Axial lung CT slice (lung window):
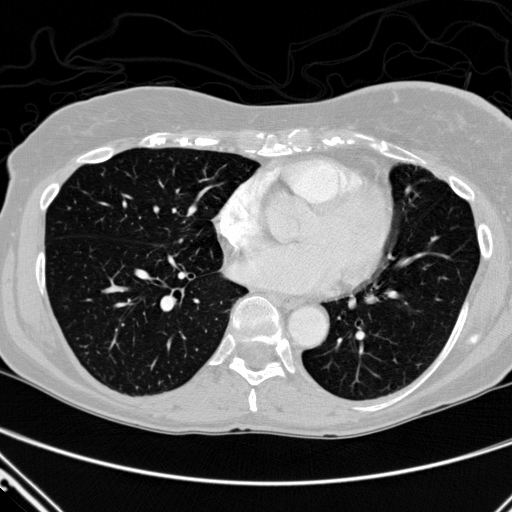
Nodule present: no